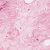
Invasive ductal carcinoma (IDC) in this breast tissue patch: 0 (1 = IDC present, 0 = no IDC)